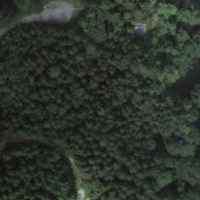
EUNIS habitat code: 44
Species observed at this site:
Sorbus aucuparia